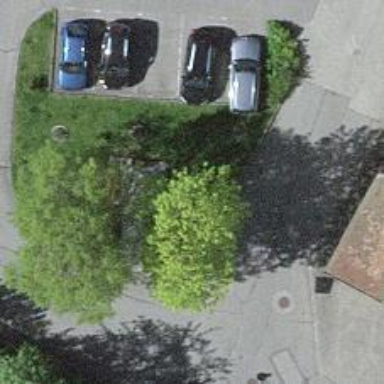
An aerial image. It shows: Bench.